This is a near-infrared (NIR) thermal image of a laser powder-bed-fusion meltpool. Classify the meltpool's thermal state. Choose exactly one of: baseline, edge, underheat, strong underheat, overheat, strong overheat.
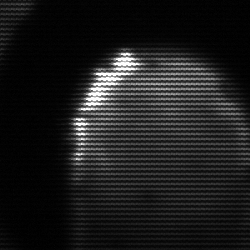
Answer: edge